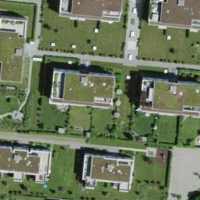
EUNIS habitat code: 52
Species observed at this site:
Lythrum salicaria